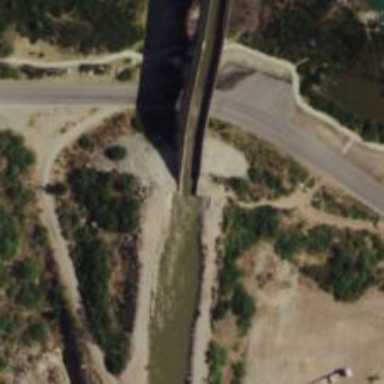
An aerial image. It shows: Historic aqueduct bridge over canal.